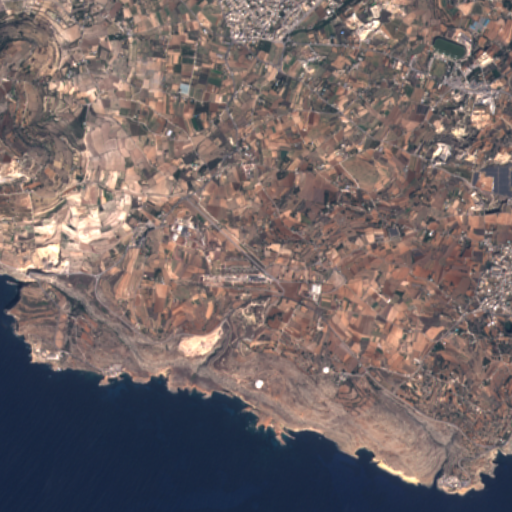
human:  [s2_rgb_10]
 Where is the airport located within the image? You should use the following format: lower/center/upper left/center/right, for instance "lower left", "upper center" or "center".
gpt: The airport is located in the upper right of the image.
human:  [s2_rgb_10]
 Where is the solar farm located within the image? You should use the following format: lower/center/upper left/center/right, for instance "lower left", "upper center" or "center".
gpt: The solar farm is located in the upper right of the image.
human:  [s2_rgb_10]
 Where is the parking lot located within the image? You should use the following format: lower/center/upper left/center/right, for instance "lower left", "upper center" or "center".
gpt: There is no parking lot in the image.